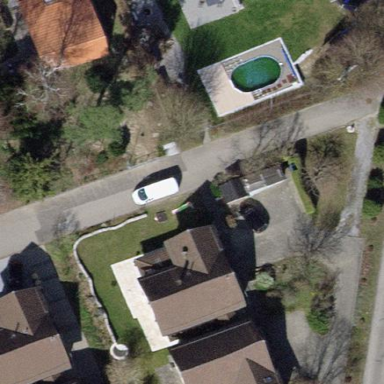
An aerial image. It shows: Semidetached house with gabled roof.